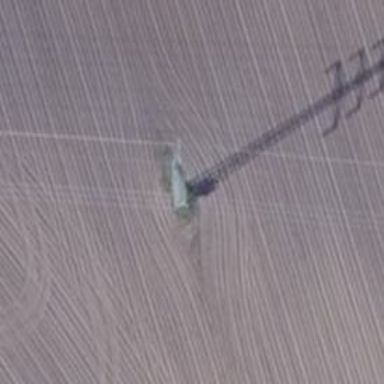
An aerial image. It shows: Power line in the image.